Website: macys
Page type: billing-address
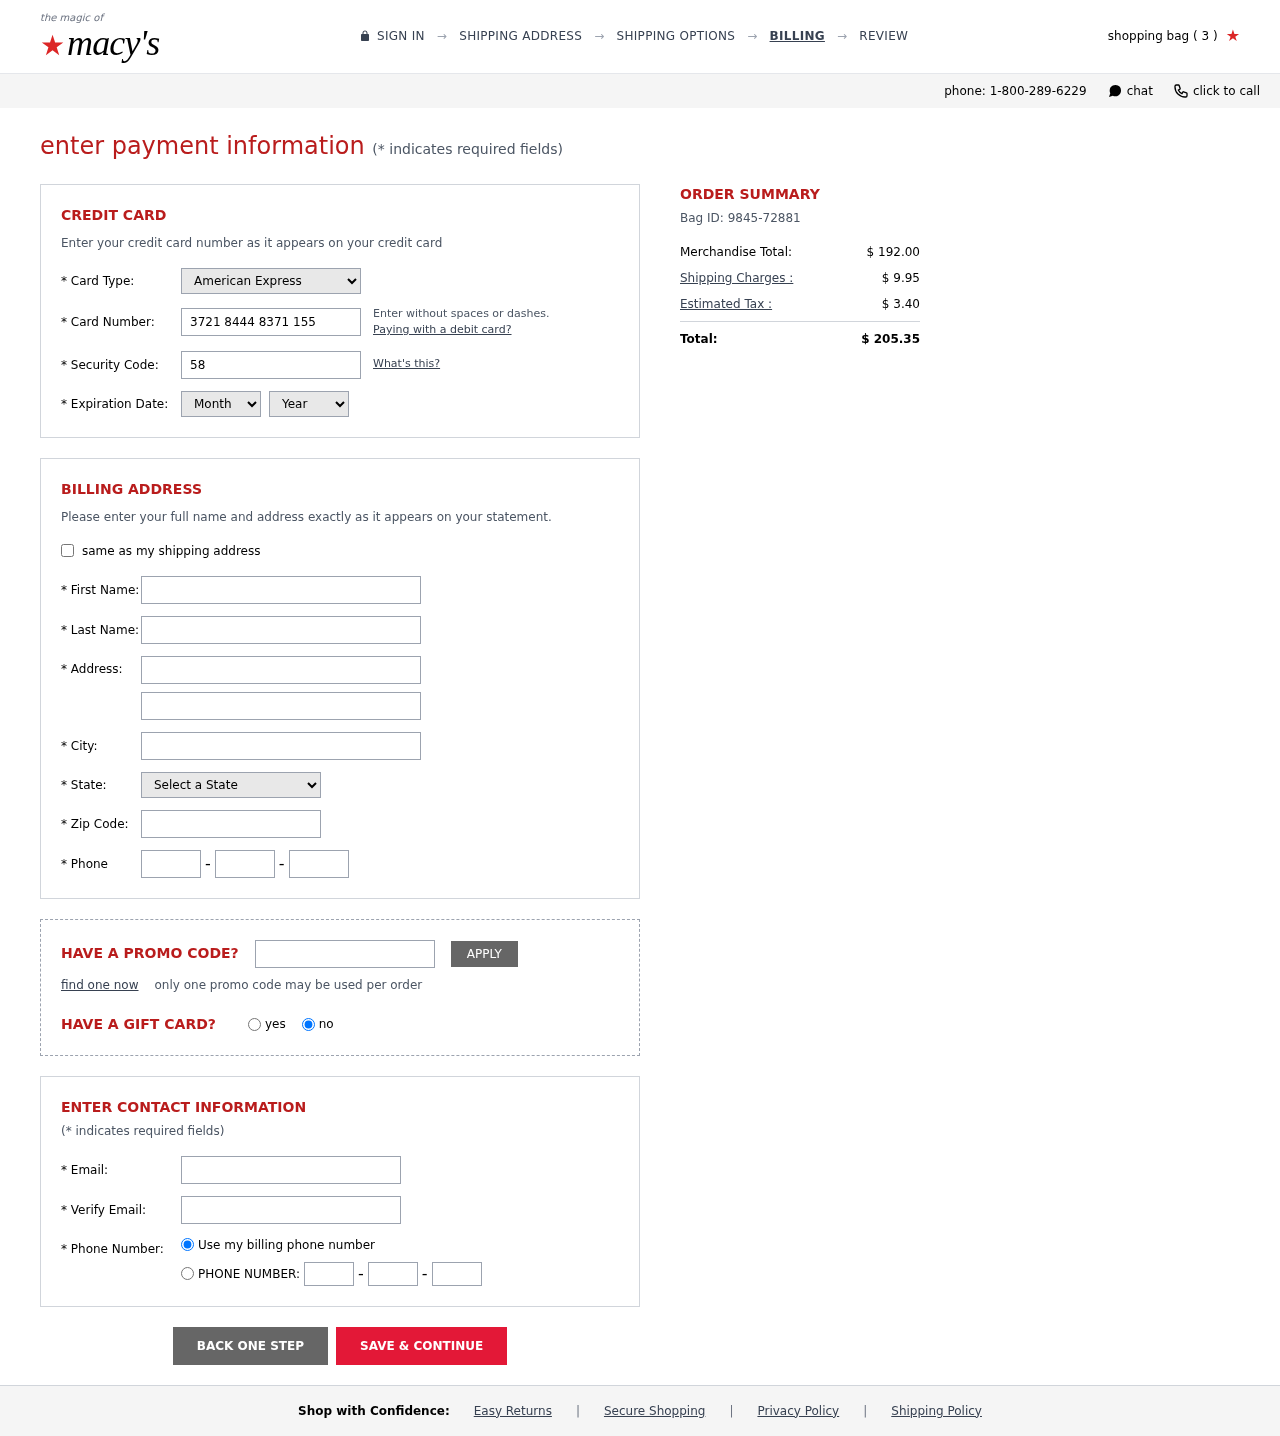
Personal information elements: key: PII_CARD_CVV
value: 5885
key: PII_CARD_EXPIRY_MONTH
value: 04
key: PII_CARD_EXPIRY_YEAR
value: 30
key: PII_CARD_NUMBER
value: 3721 8444 8371 155
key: PII_CARD_TYPE
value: American Express
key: PII_CITY
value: New Jeremiahbury
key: PII_EMAIL
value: brandistanley@yahoo.com
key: PII_FIRSTNAME
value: Brandi
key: PII_LASTNAME
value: Stanley
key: PII_PHONE_AREA
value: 790
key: PII_PHONE_PREFIX
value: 238
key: PII_PHONE_SUFFIX
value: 3980
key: PII_POSTCODE
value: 68774
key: PII_STATE_ABBR
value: MA
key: PII_STREET
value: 885 Michael Spur Suite 032
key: PII_STREET2
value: Apt. 574
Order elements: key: ORDER_NUM_ITEMS
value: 3
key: ORDER_ID
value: Bag ID: 9845-72881
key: ORDER_SUBTOTAL
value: $ 192.00
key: ORDER_SHIPPING_COST
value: $ 9.95
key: ORDER_TAX
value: $ 3.40
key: ORDER_TOTAL
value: $ 205.35